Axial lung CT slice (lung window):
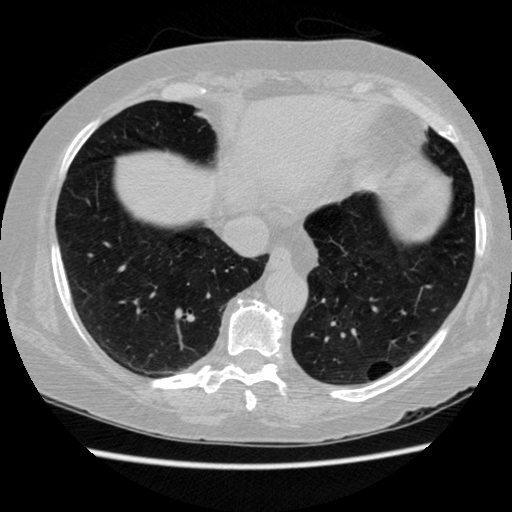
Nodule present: no